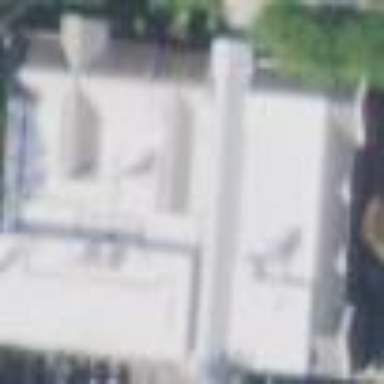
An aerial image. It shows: Building that serves as library.